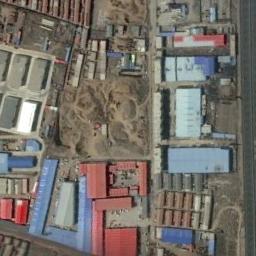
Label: industrial_area